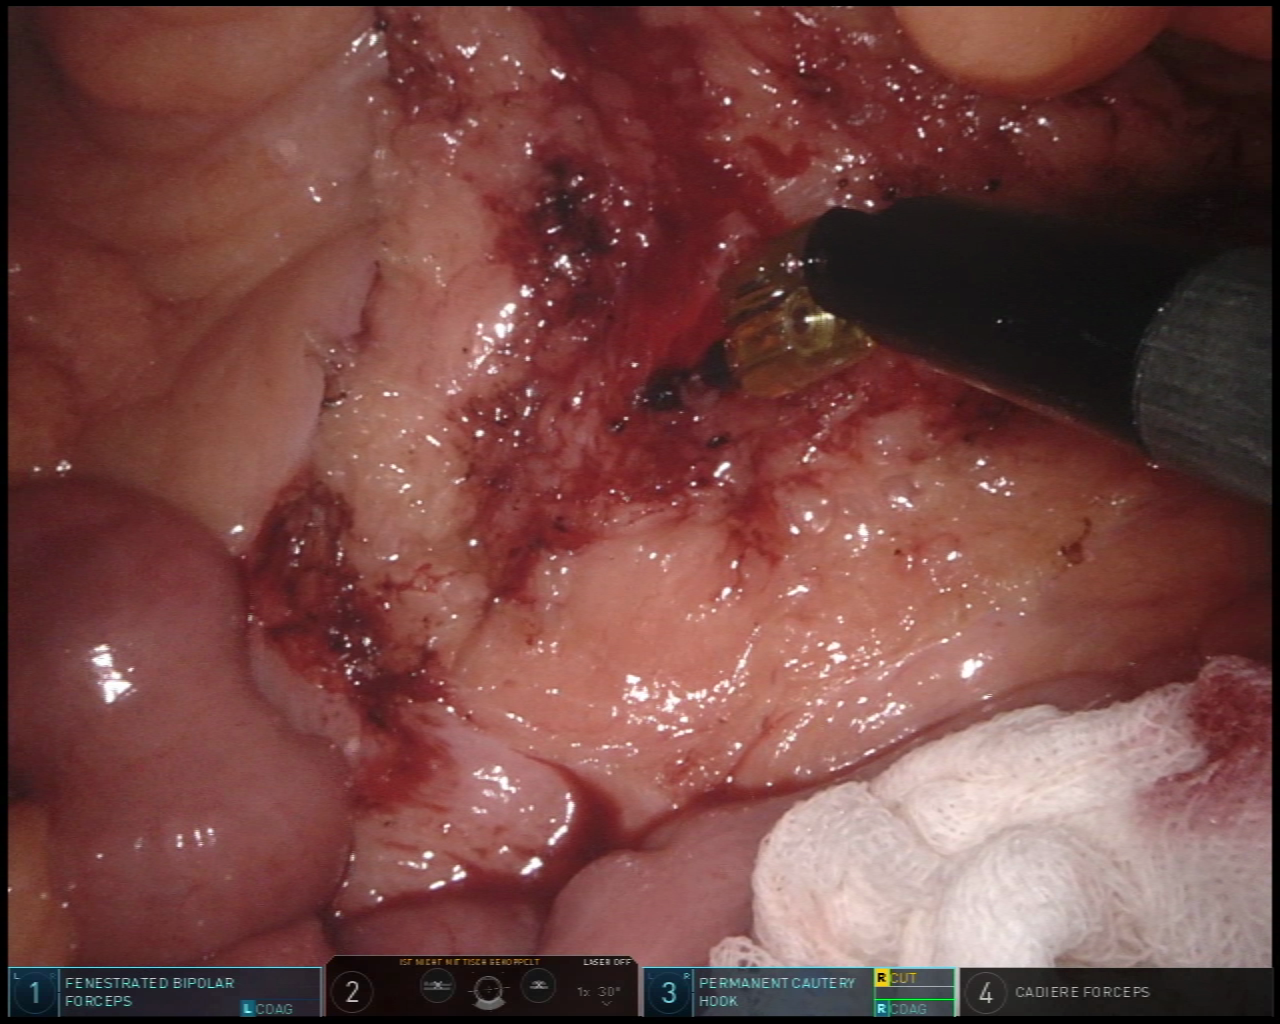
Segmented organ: small_intestine
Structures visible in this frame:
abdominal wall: no
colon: no
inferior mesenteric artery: no
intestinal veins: no
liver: no
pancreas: no
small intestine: yes
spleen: no
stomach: no
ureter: no
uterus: no
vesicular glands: no